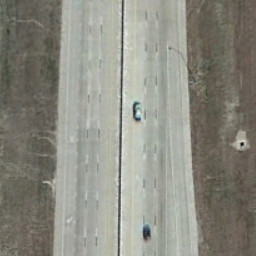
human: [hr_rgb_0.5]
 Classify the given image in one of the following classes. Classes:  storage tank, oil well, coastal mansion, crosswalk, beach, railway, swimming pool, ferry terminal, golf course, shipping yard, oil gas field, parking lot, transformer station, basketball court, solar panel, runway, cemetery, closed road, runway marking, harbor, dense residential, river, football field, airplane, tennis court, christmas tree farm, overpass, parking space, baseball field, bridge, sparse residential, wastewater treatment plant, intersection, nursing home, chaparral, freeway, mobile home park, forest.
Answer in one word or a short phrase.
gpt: freeway